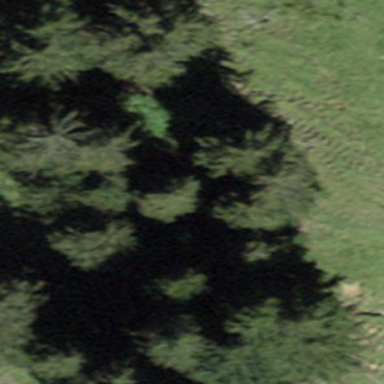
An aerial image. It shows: Forest area.